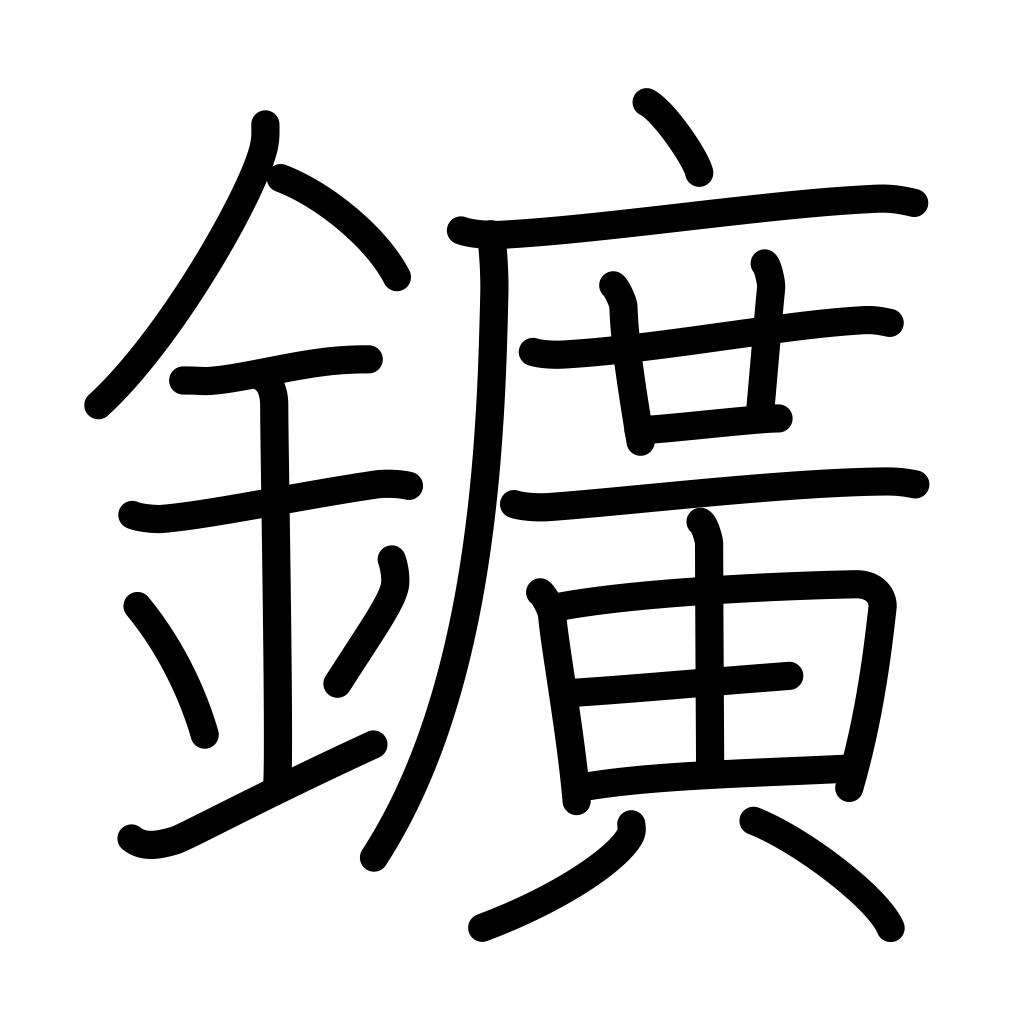
Meaning: ore